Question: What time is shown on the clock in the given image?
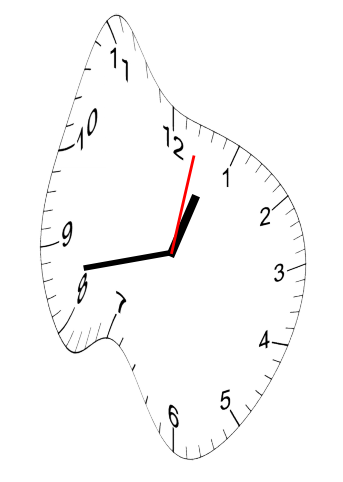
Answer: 12:43:02